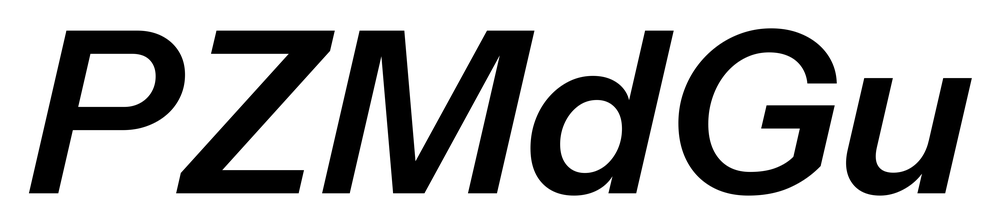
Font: InstrumentSans-Italic_SemiBold_Italic